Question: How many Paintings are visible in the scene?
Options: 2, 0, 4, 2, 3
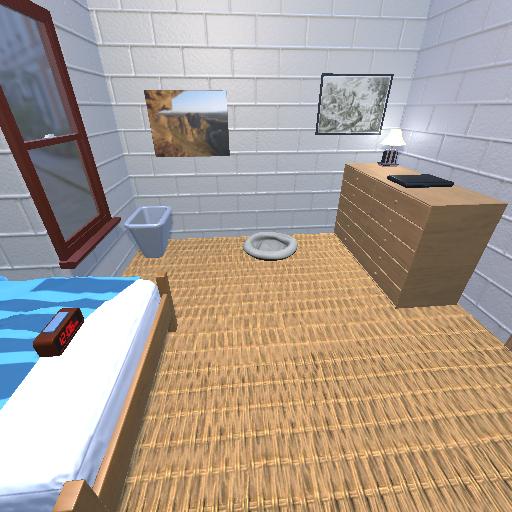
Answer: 2